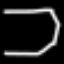
Label: octagon